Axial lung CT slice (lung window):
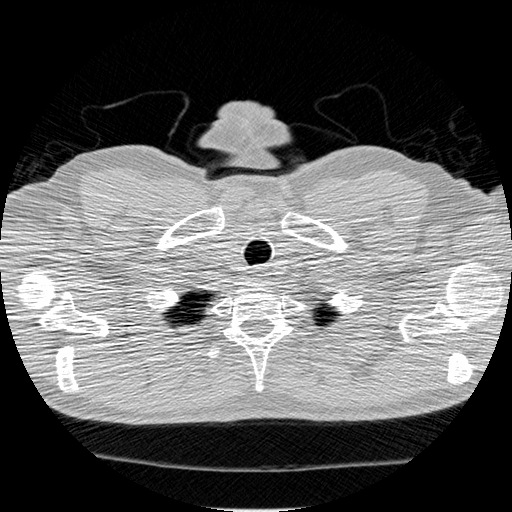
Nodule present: no